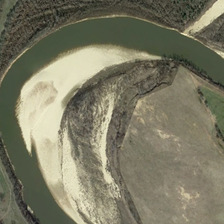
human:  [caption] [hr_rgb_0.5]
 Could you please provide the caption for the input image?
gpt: many green plants and a piece of bareland are in two sides of a curved river .

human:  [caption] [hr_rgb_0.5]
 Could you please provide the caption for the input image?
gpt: many green plants and a piece of bareland are in two sides of a curved river .

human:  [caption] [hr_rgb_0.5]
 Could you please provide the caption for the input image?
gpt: many green plants and a piece of bareland are in two sides of a curved river .

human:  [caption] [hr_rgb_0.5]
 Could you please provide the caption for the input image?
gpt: many green plants and a piece of bareland are in two sides of a curved river .

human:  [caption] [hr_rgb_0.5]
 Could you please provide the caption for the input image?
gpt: many green plants and a piece of bareland are in two sides of a curved river .